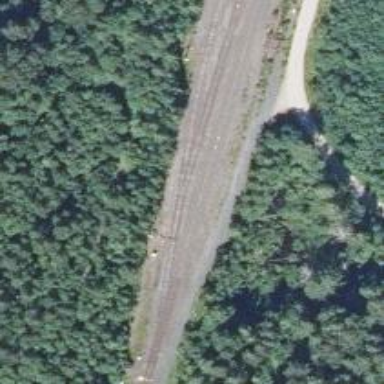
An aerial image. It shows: Wedge used for railway derailment.